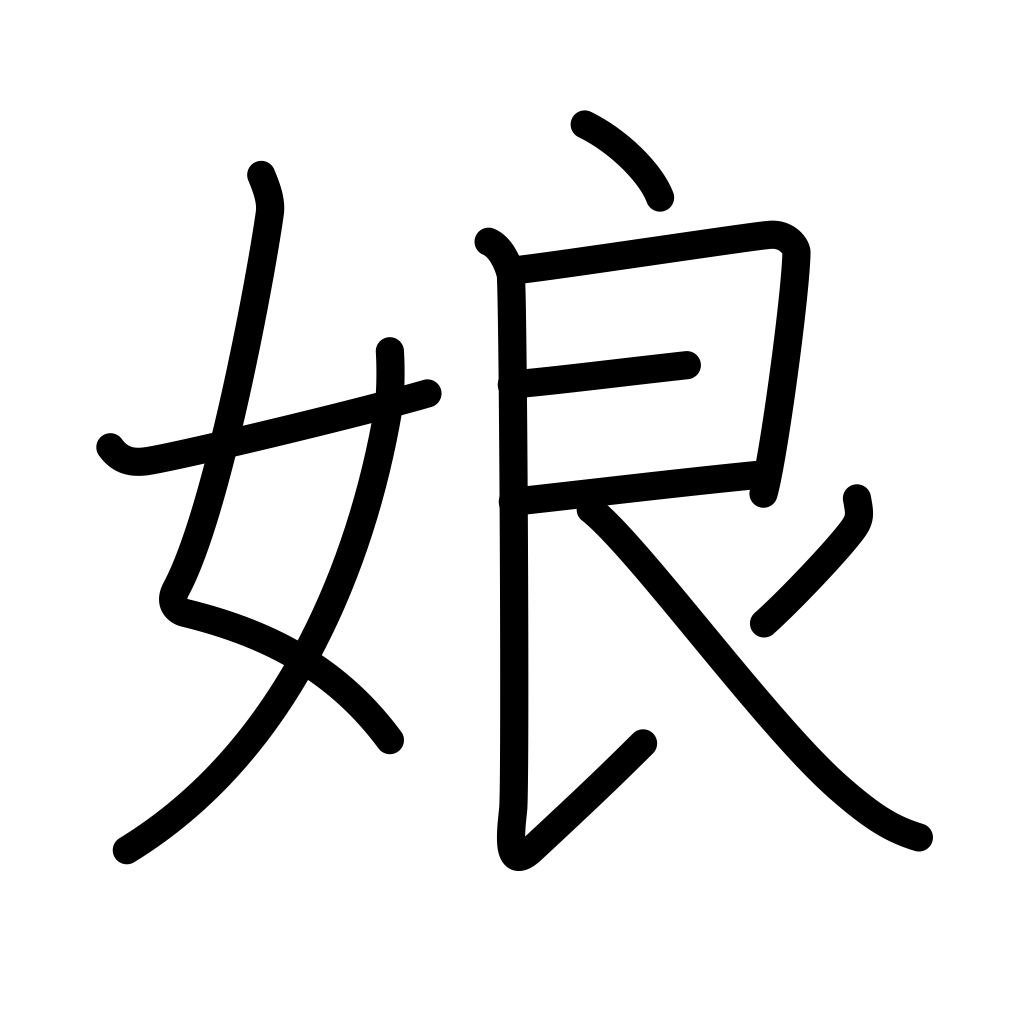
Meaning: daughter, girl